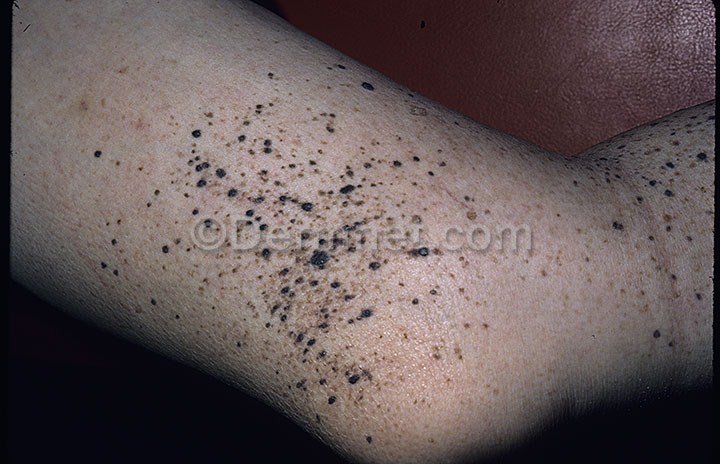
Disease: Vascular Tumors